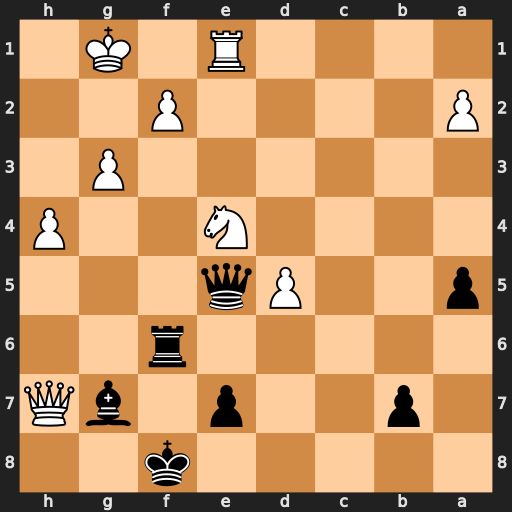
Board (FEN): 5k2/1p2p1bQ/5r2/p2Pq3/4N2P/6P1/P4P2/4R1K1
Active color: b
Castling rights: -
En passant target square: -
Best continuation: Rh6 Qxh6 Bxh6